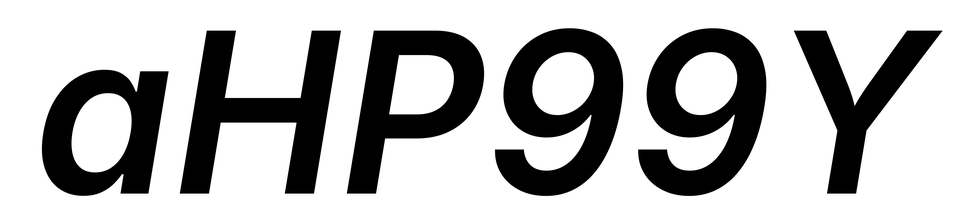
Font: Inter-Italic_SemiBold_Italic